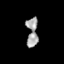
Tissue: skin
Cell type: Fibroblasts
Senescence score: 0.7325
Nuclear area (px): 316
Mean DAPI intensity: 161.633